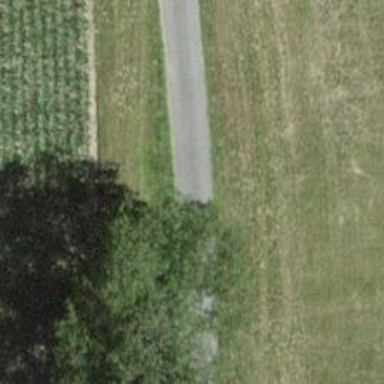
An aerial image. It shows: Unclassified road.